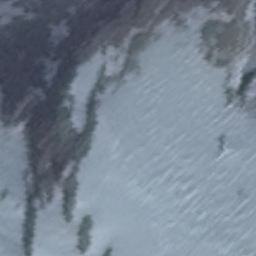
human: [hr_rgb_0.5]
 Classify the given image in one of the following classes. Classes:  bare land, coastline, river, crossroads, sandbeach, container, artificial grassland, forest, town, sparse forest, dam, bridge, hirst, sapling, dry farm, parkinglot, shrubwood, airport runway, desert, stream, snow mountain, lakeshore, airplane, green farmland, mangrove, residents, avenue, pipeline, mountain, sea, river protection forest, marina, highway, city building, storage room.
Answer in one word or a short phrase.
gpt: snow mountain